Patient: sex M, age 68
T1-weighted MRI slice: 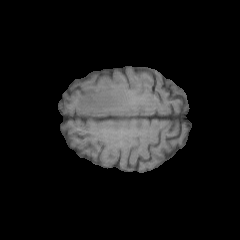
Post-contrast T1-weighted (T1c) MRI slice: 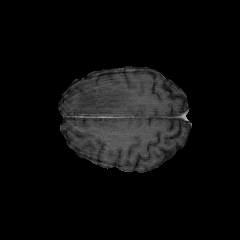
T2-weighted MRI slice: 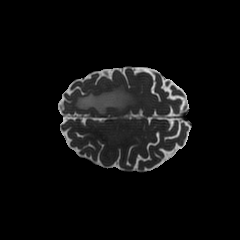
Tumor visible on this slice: yes
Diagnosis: Glioblastoma, IDH-wildtype
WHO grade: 4